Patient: sex M, age 69
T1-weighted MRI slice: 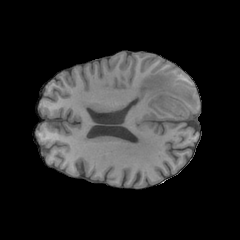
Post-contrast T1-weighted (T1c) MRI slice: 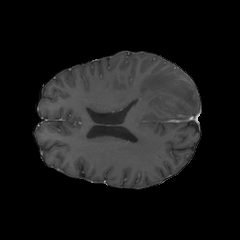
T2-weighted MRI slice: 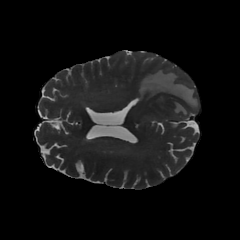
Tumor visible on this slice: yes
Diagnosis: Glioblastoma, IDH-wildtype
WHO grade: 4